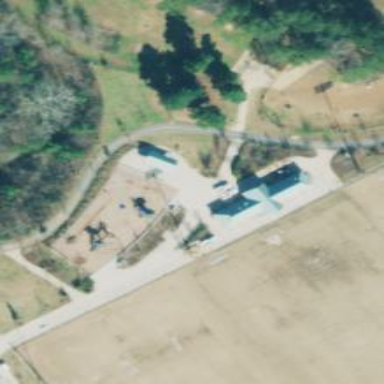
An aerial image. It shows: Playground area for leisure land.